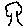
Label: tree